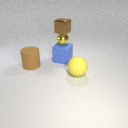
large yellow rubber sphere in front of large brown rubber cylinder